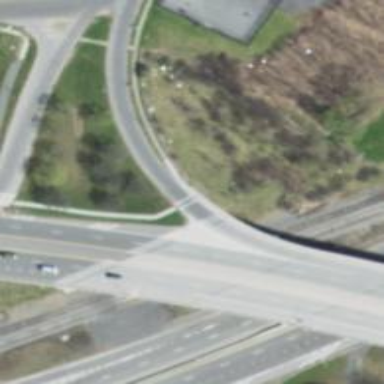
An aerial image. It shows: Tertiary link road bridge.